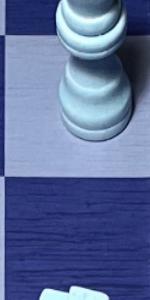
Label: Empty